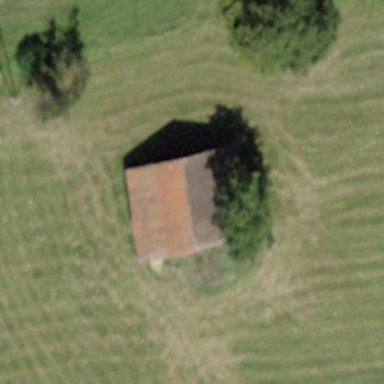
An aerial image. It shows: Barn.